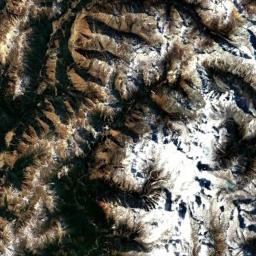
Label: snowberg